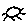
Label: sun